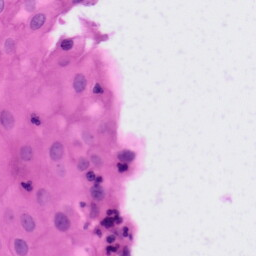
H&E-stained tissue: Tonsil